Question:
Can you tell me what is the difference between the two red arrows in Unix process diagram?
Why preempted process goes directly to User Running without rescheduling? I don't quite get it. Why Preempted and Ready to Run In Memery are connected with dashed line?
Thanks in advance.
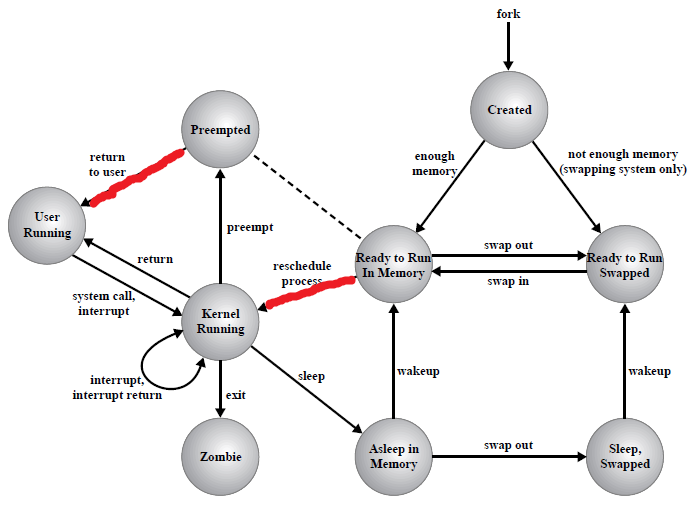
Answer: A preempted process ready to run in memory, which is why there is a dashed line between the Preempted and Ready to Run in Memory states on this diagram. A CPU-intensive process typically is doing work and using the CPU for an entire time slice, until a timer tick fires at the hardware level and causes the kernel to preempt the process. That doesn't make the process any less ready to run, because in the act of preempting the process the kernel saves all the datastructures it needs for a context switch.
However, a preempted process isn't necessarily ready to run in . Instead, the kernel may preempt itself, because the kernel is doing some work when a network packet arrives, or a disk read completes, or the timer tick fires, or some other event causes preemption. If the process was originally running in user mode when it was preempted (the situation I describe in the first paragraph), then it returns to user mode whenever the scheduler decides it should run again. That's the leftmost red arrow. On the other hand, if the process was preempted while running in kernel mode, it returns to kernel mode whenever the scheduler decides it should run again. That's the other red arrow.